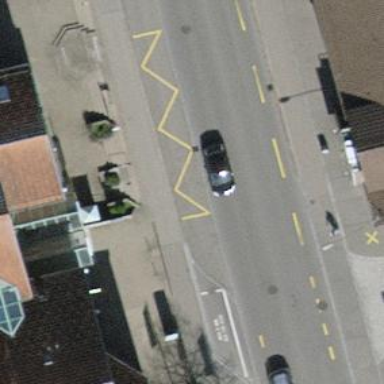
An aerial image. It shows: Public transport stop position.